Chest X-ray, PA view. Patient: 35 years old, sex M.
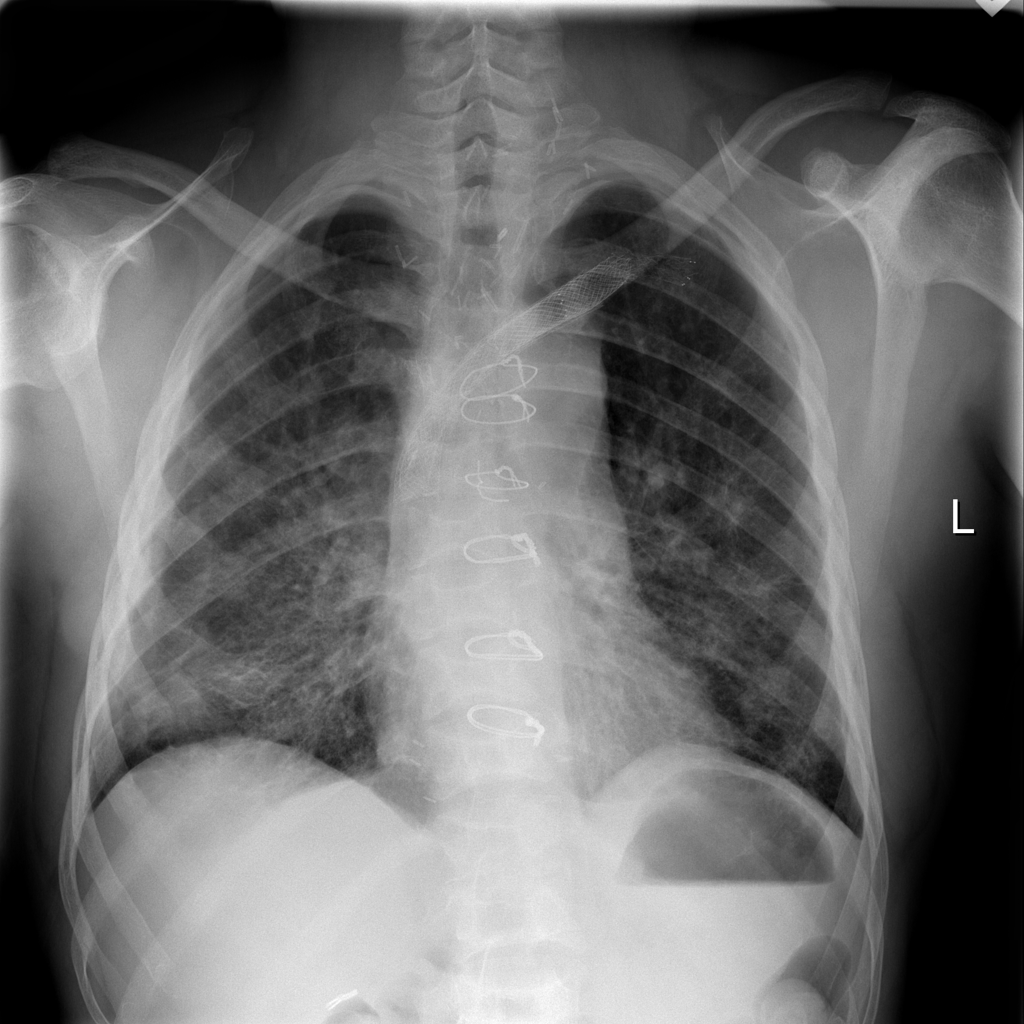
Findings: No Finding